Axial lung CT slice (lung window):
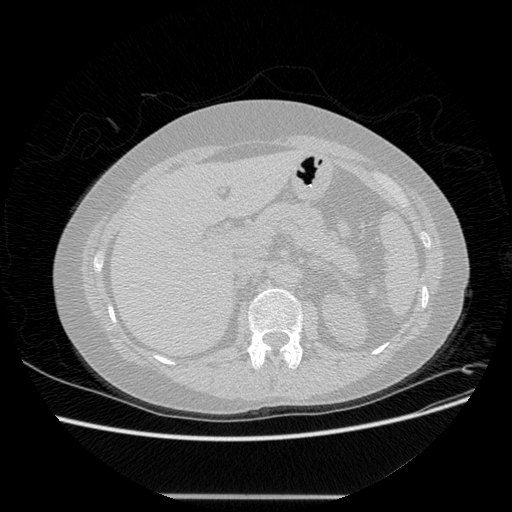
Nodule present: no